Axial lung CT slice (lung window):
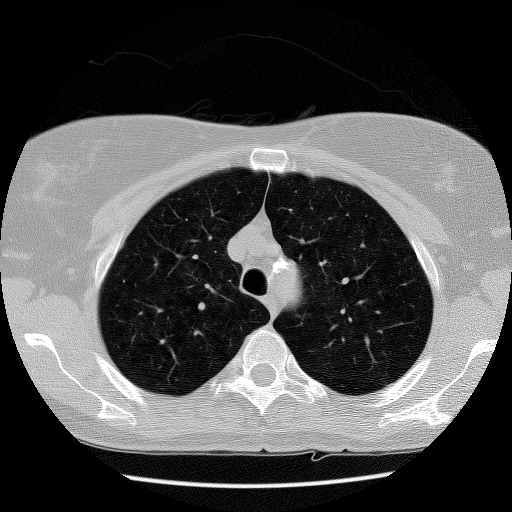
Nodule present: no